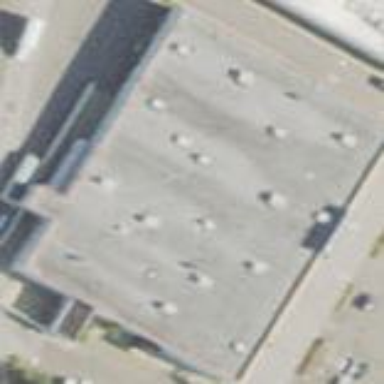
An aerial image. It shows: Retail building housing furniture shop.